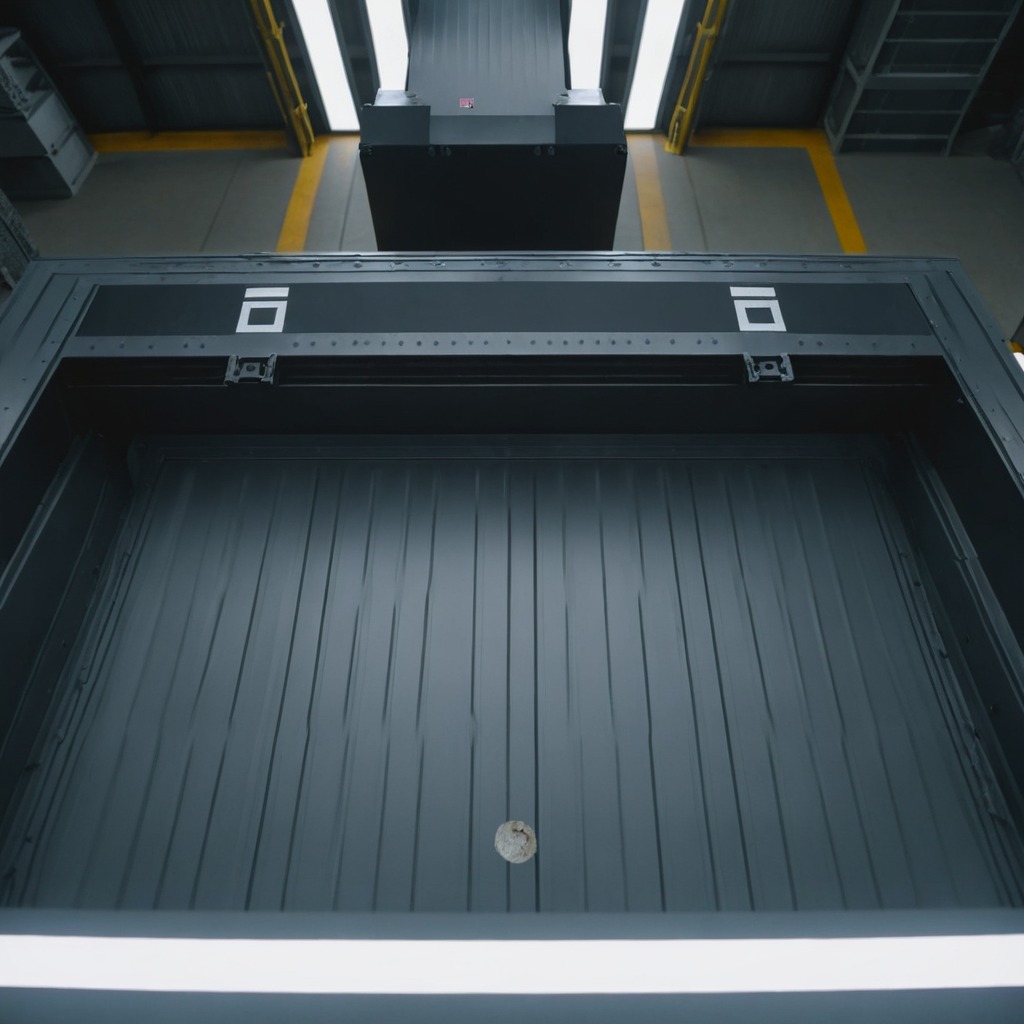
A metal nut is lying on the toolbox surface.